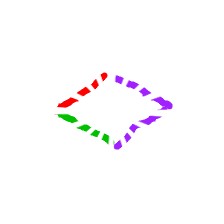
Shape: rhombus